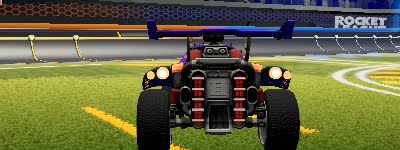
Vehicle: octane